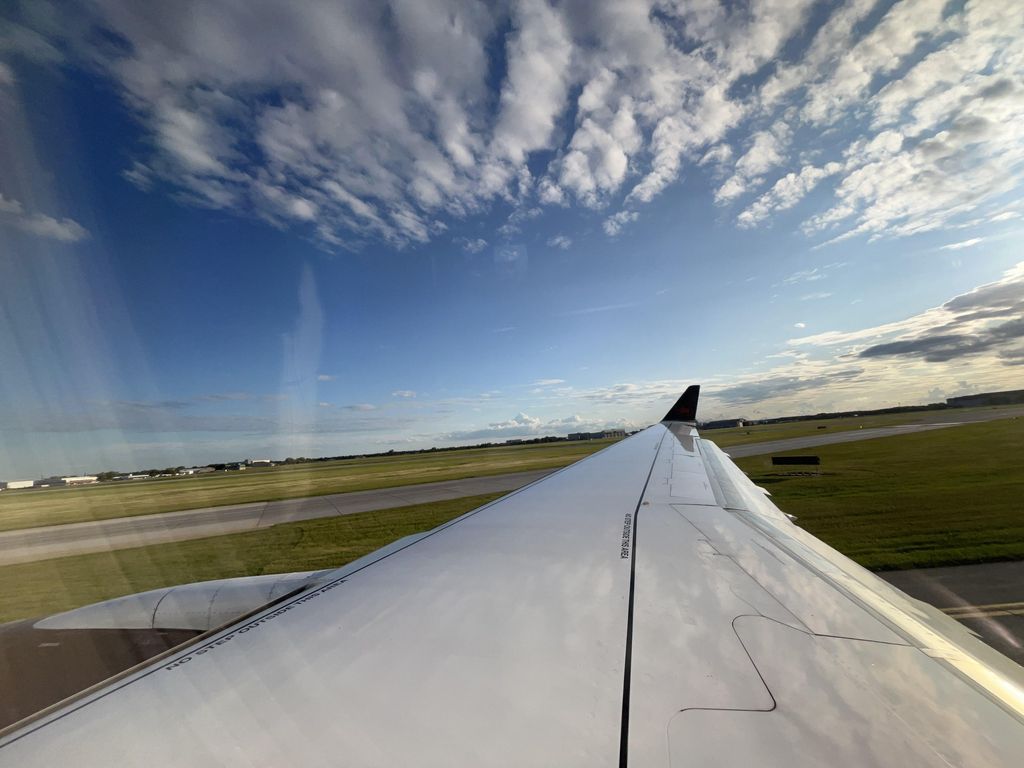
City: winnipeg